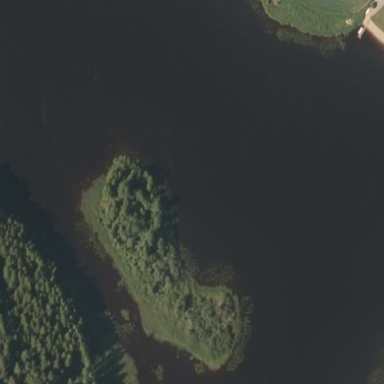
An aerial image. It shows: Island.